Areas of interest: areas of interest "China Post (Huchilu Road)"
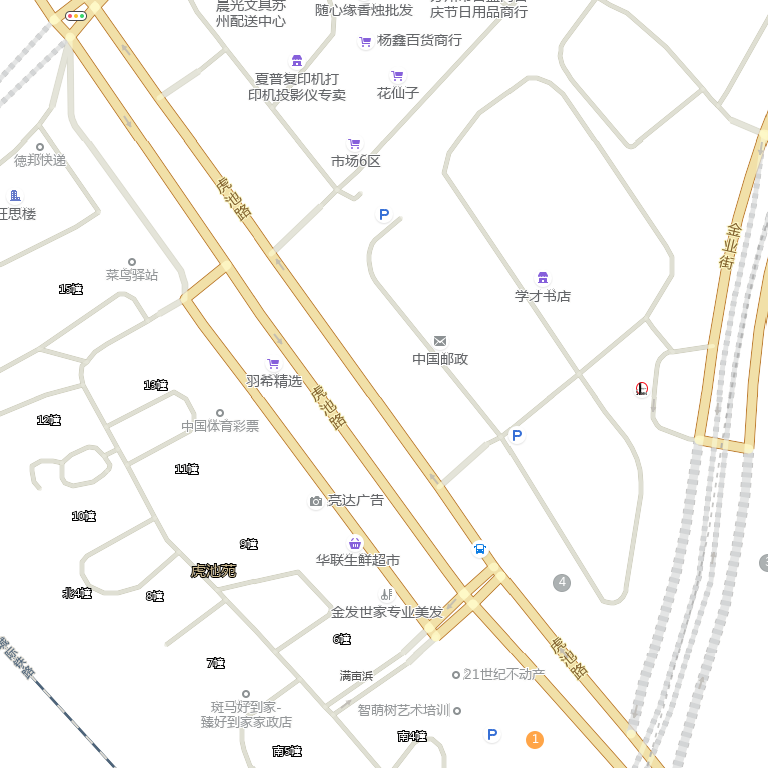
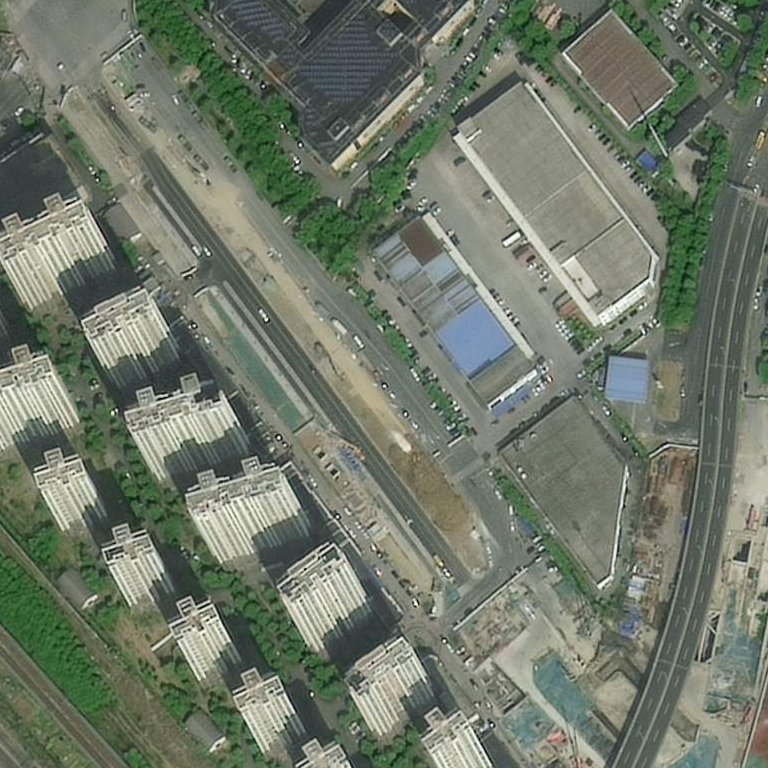